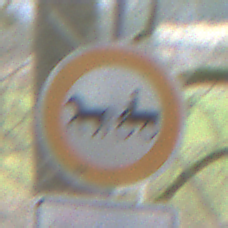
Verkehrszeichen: VerbotGespannfuhrwerke
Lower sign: ZeitangabenMitBeschraenkungAufWochentage1
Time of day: MorningAfternoon
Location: Outdoor (Nature)
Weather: PartlyCloudy
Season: NotSpecified
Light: Natural